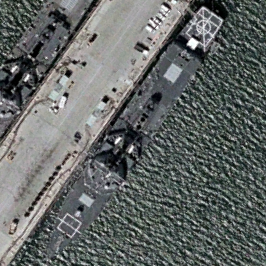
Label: destroyer